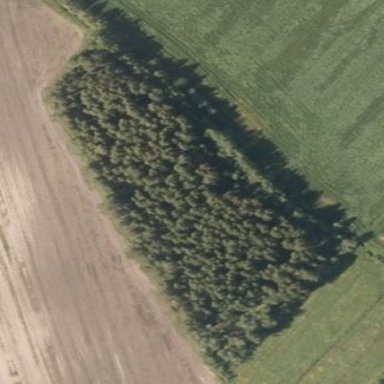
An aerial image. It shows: Forest area.